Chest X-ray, PA view. Patient: 64 years old, sex M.
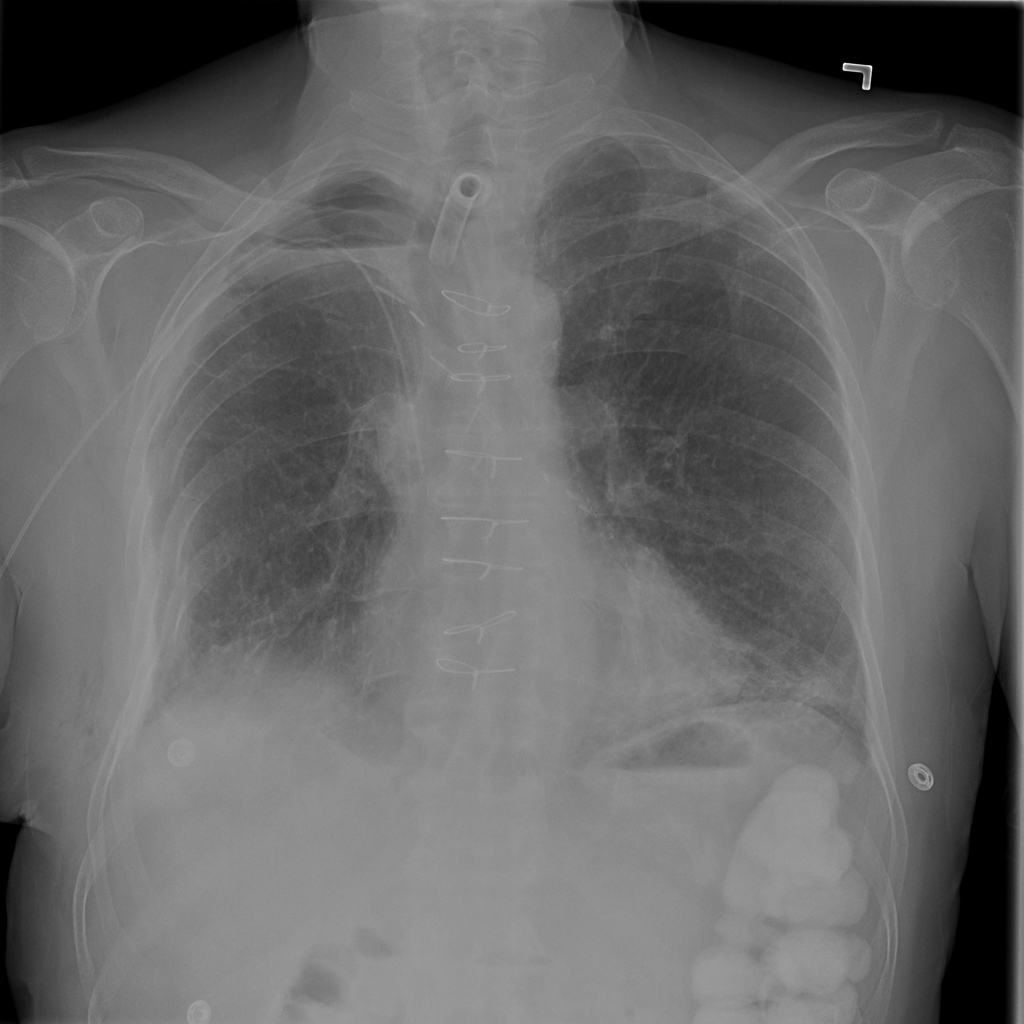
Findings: No Finding